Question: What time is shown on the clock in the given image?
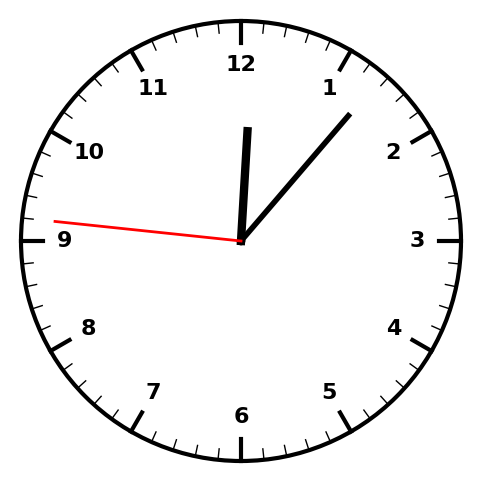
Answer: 12:06:46